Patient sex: F
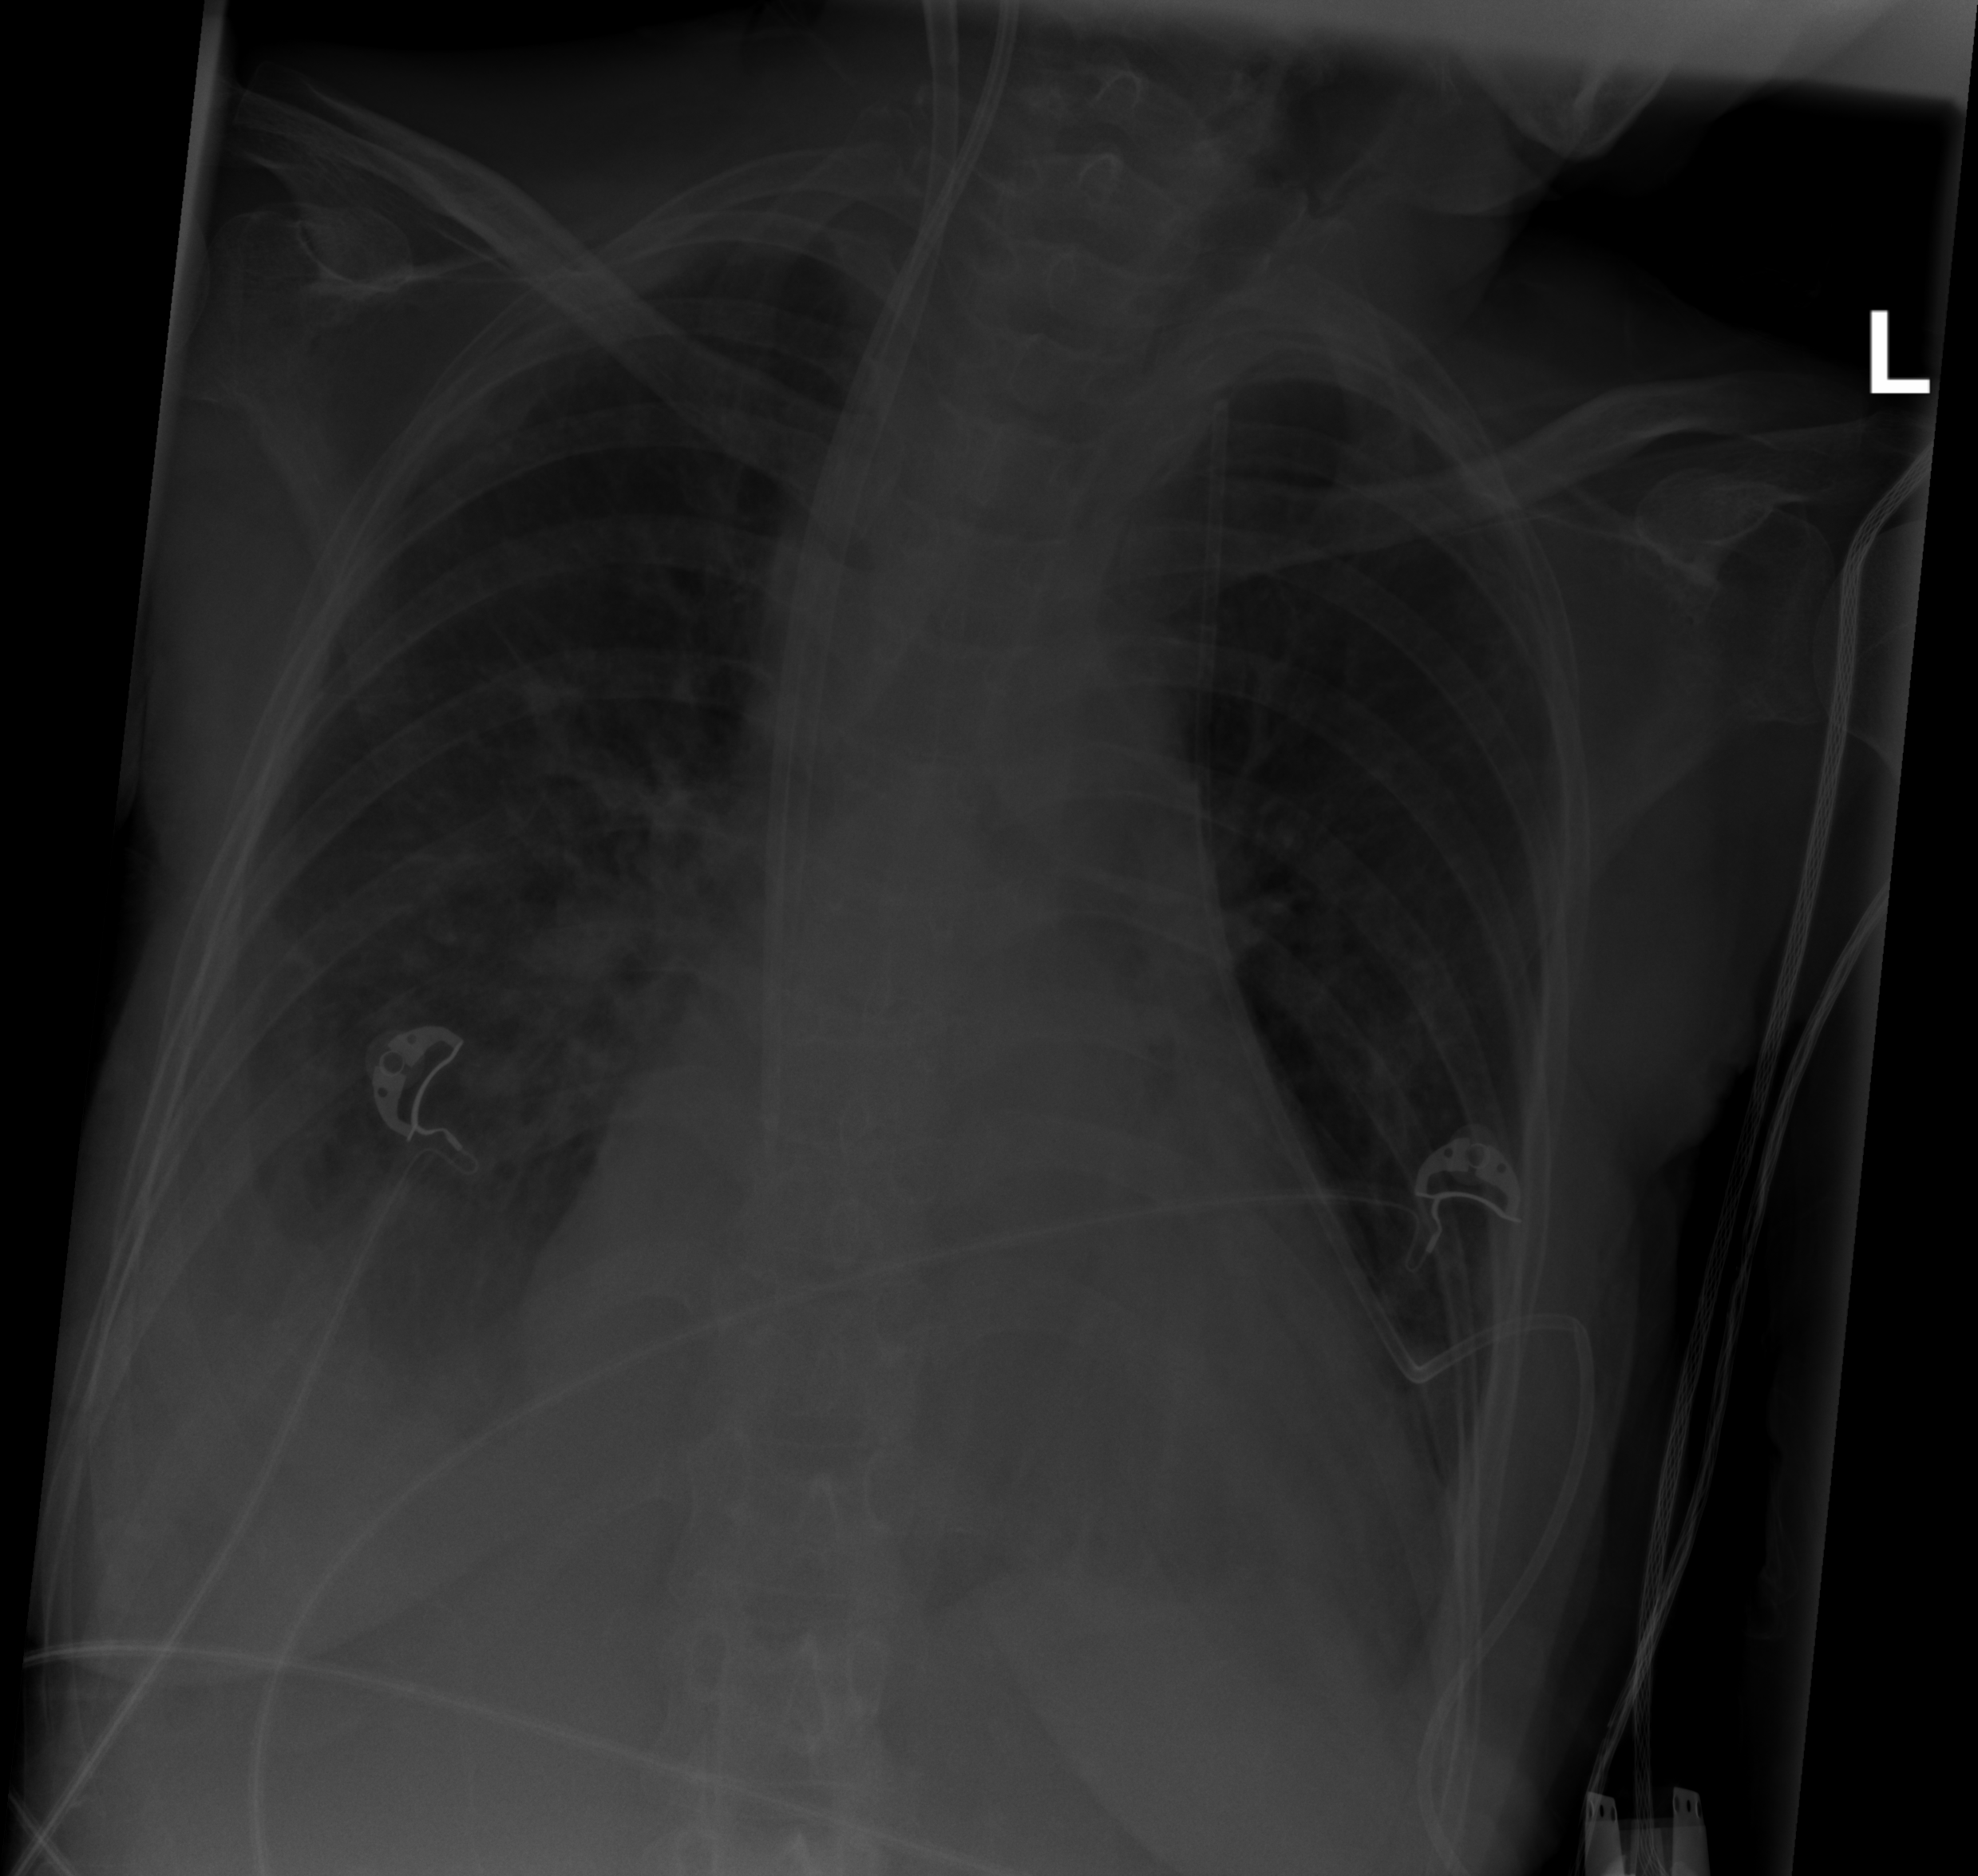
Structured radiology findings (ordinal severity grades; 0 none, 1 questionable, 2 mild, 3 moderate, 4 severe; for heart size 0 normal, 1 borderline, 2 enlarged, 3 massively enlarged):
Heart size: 2
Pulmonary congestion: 2
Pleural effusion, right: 2
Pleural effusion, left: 0
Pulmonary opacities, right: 2
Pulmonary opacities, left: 0
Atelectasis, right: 2
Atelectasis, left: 0